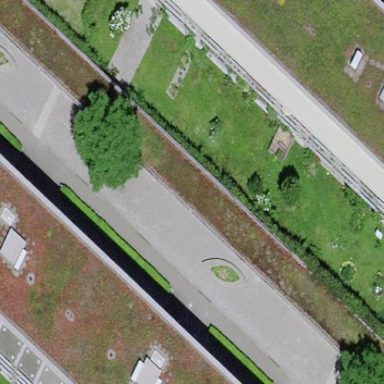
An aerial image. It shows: Building with flat roof used as bicycle parking facility.